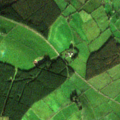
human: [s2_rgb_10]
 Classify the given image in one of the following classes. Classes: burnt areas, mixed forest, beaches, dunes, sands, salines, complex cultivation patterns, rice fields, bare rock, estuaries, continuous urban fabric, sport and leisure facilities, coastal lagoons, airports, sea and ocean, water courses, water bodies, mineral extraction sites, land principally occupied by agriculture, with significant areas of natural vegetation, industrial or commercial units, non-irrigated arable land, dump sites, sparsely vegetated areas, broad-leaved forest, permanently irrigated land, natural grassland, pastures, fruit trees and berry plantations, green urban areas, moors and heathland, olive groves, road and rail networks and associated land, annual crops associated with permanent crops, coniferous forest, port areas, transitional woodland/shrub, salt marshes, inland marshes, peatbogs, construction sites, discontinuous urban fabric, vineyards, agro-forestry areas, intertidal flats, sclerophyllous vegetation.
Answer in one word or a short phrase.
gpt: pastures, land principally occupied by agriculture, with significant areas of natural vegetation, coniferous forest